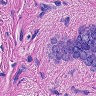
Metastatic tissue present: yes